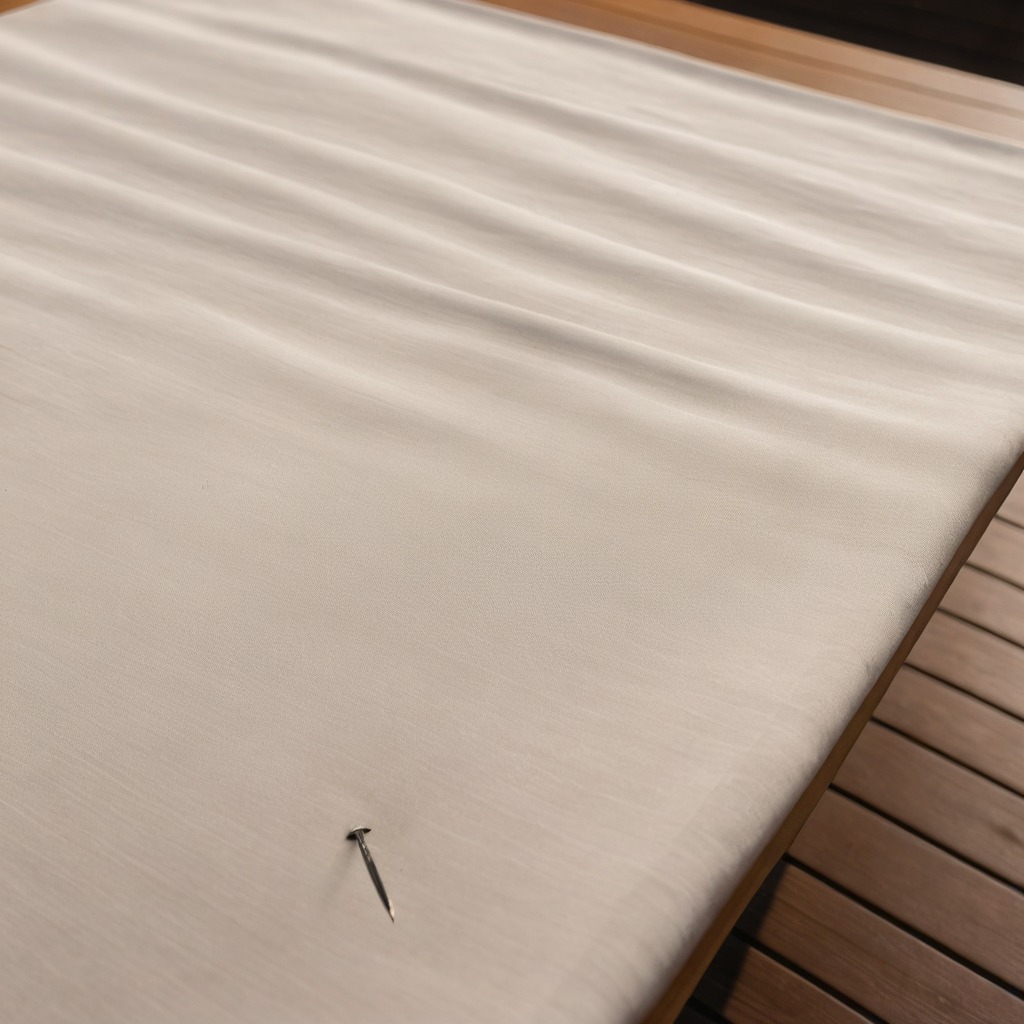
An iron nail lies on the wooden table in an outdoor workshop during daytime bright natural light soft shadows worn but beneath the cloth.